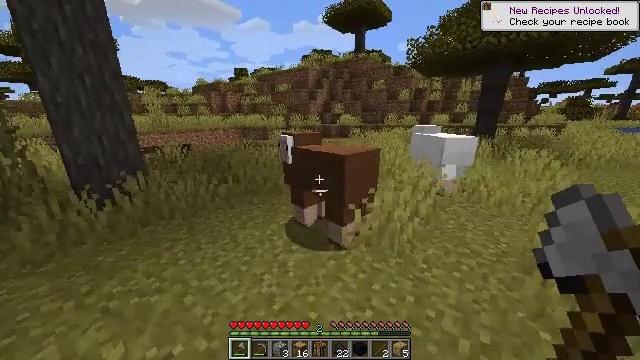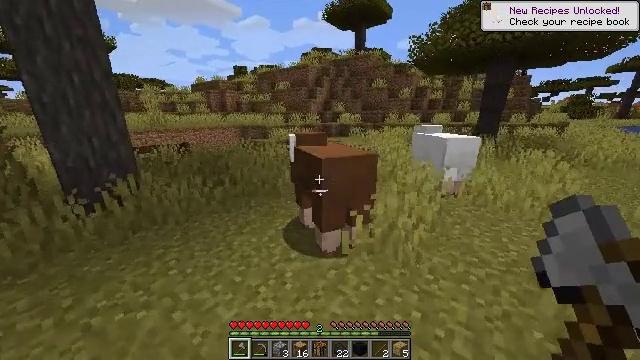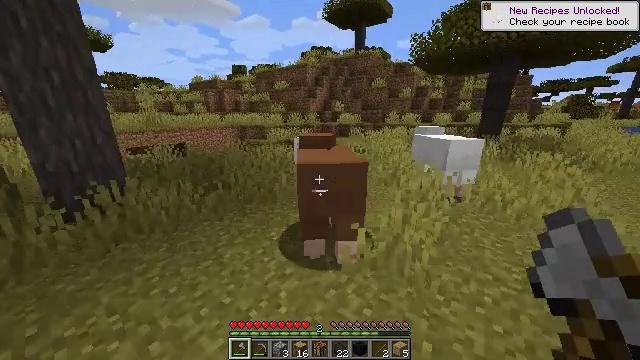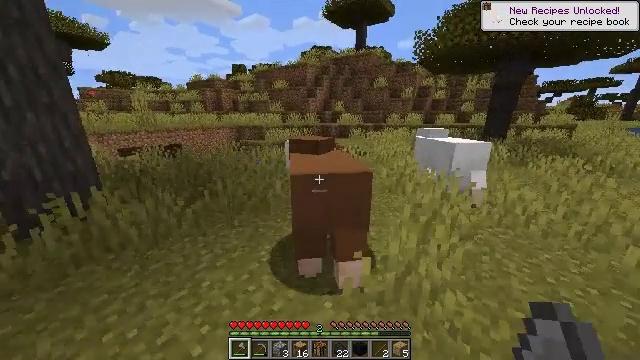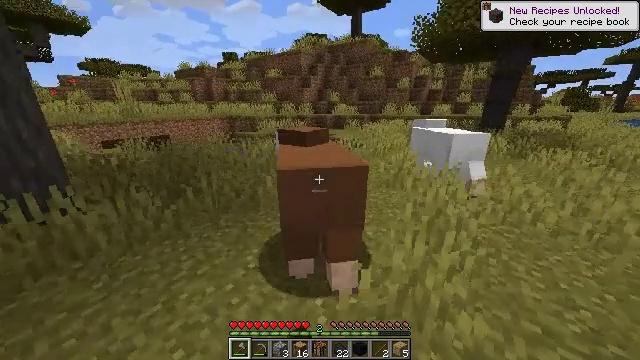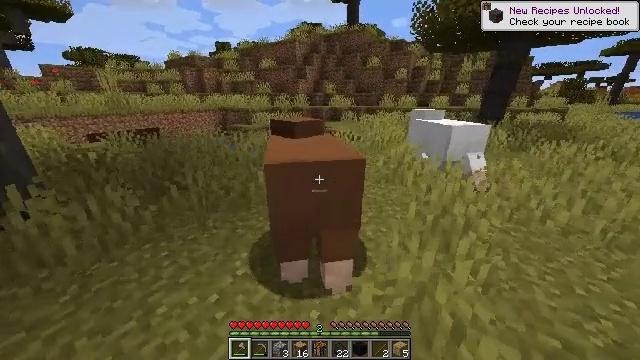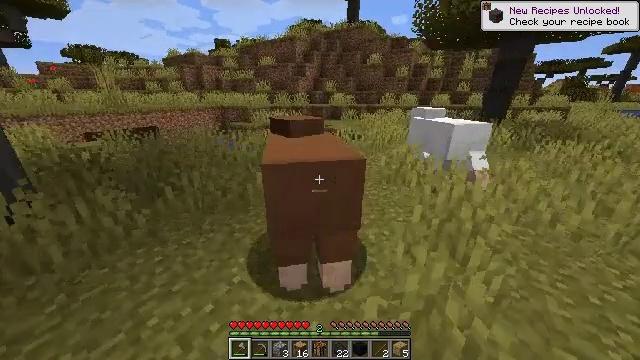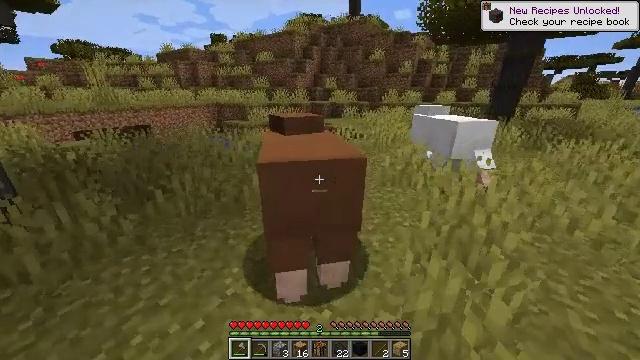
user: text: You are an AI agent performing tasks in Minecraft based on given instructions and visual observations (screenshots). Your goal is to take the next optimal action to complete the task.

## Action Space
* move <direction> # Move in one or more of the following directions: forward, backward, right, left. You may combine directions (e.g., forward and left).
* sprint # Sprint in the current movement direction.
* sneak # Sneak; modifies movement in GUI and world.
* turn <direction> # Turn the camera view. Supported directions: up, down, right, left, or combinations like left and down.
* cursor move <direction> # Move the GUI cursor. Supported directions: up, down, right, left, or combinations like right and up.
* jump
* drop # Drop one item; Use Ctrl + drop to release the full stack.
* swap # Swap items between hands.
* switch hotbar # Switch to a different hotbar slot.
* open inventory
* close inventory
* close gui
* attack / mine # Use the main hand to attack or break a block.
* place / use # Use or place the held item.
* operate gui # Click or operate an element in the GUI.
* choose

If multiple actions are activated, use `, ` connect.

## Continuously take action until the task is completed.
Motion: motion action
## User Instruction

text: Hunt animals.
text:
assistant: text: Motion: move forward, sprint
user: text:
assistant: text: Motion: move forward, sprint
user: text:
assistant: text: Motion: move forward, sprint, attack / mine
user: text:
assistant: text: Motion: move forward, turn right and down, attack / mine
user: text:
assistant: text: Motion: move forward, turn right and down, attack / mine
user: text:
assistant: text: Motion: attack / mine
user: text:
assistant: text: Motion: no_op
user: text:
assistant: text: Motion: no_op